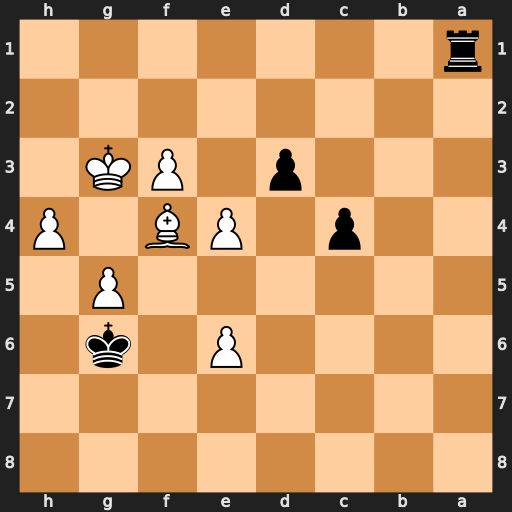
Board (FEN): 8/8/4P1k1/6P1/2p1PB1P/3p1PK1/8/r7
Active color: b
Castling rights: -
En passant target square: -
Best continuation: c3 h5+ Kxh5 e7 Ra8